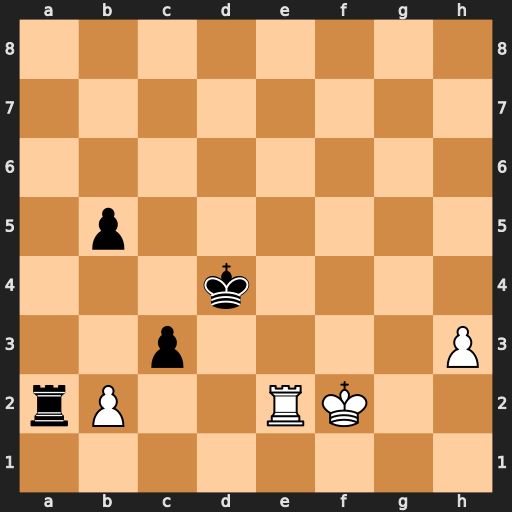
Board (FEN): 8/8/8/1p6/3k4/2p4P/rP2RK2/8
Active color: w
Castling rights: -
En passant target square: -
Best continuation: bxc3+ Kxc3 Rxa2